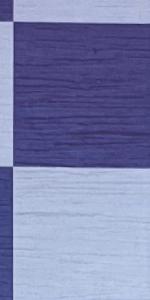
Label: Empty